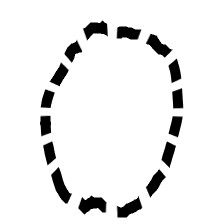
Shape: circle